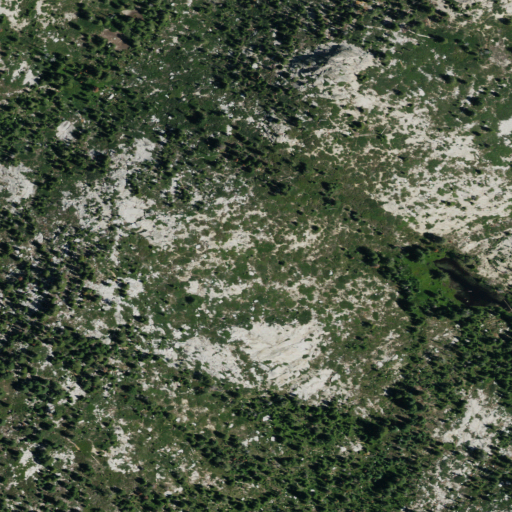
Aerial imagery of cliff(s) in California named Castle Crags containing evergreen forest and shrub